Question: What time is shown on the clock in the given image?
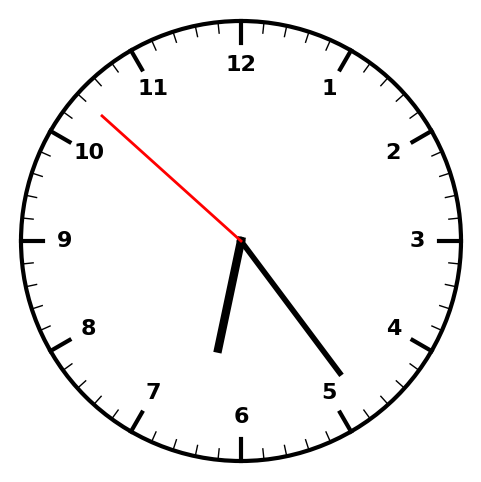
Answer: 06:23:52